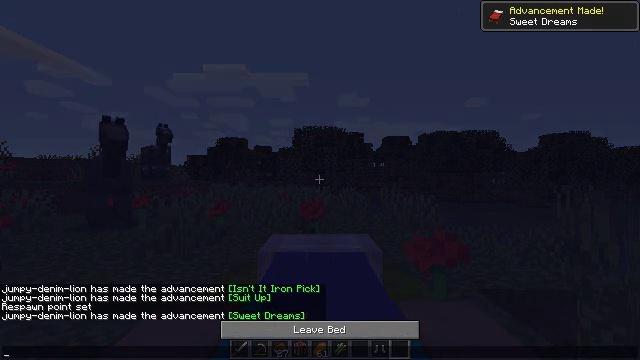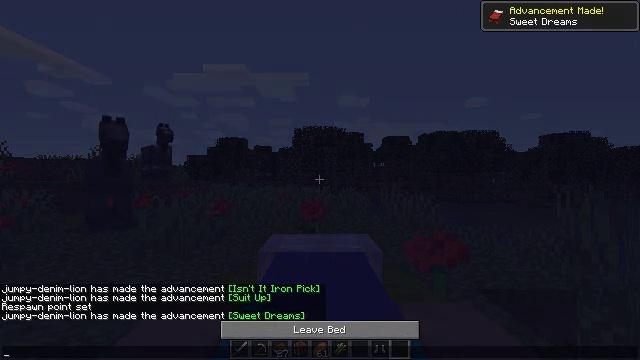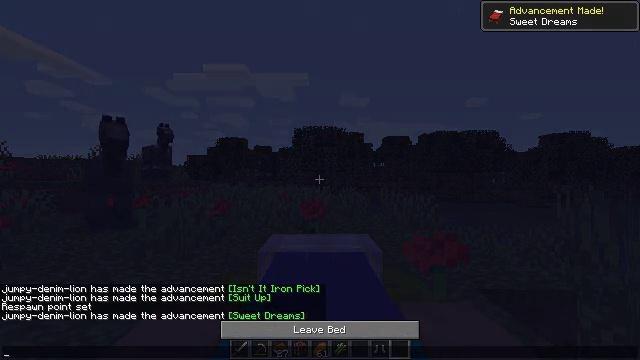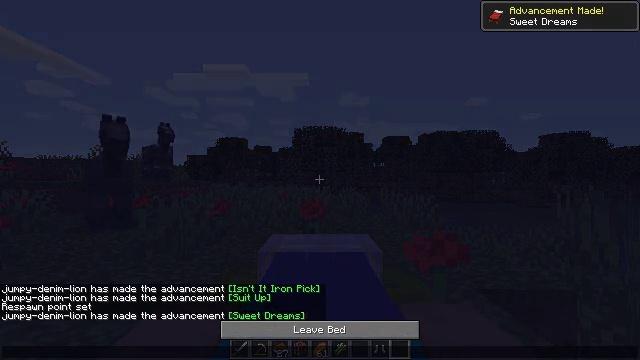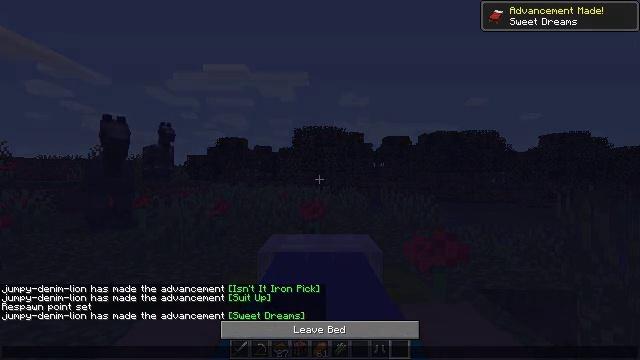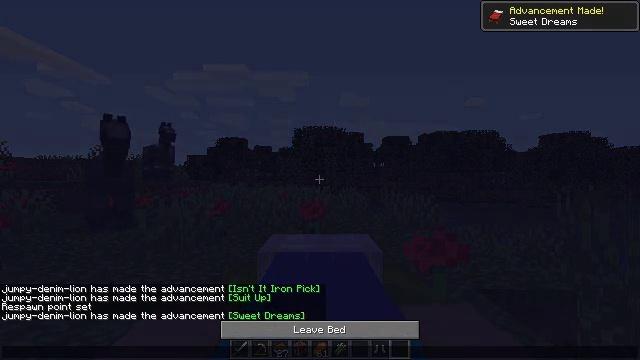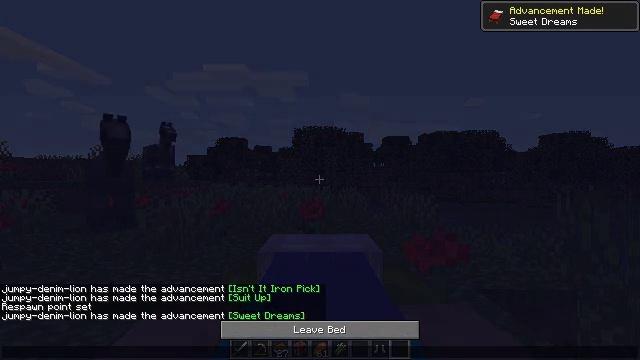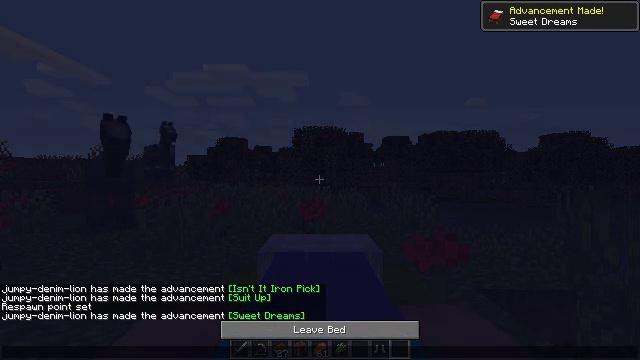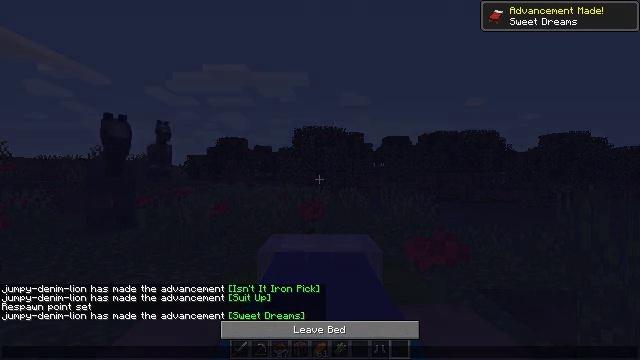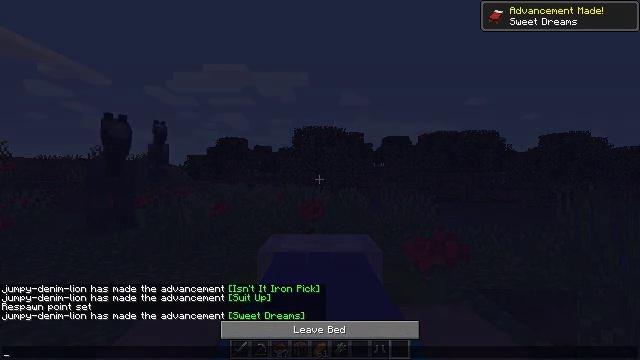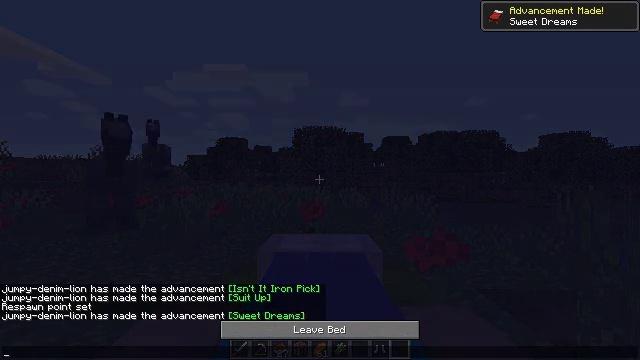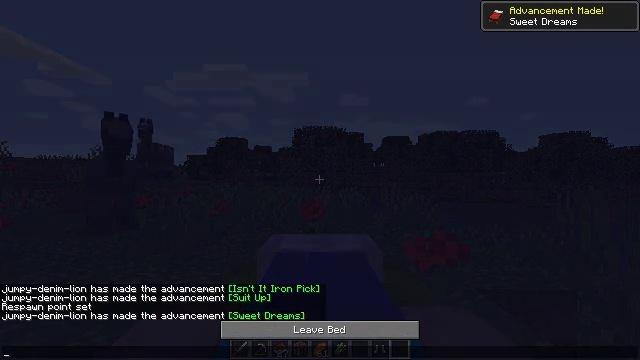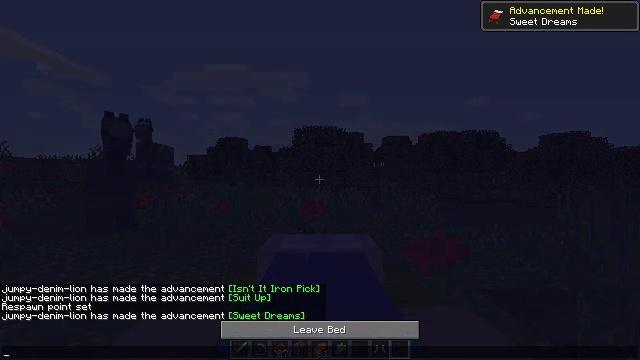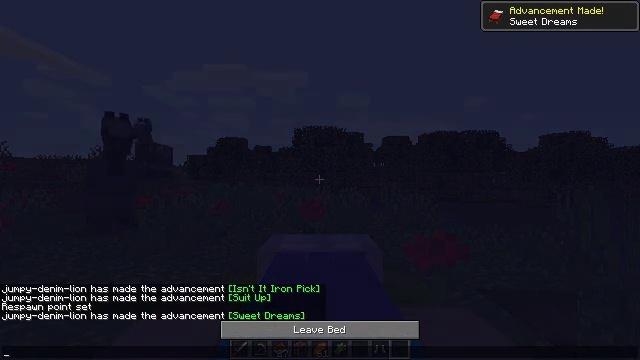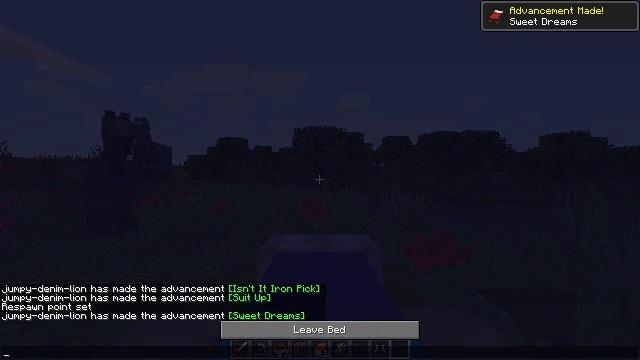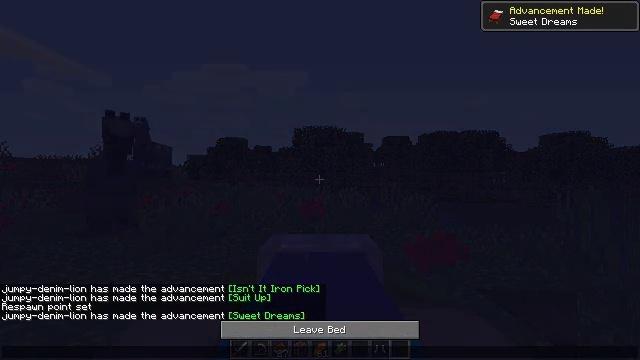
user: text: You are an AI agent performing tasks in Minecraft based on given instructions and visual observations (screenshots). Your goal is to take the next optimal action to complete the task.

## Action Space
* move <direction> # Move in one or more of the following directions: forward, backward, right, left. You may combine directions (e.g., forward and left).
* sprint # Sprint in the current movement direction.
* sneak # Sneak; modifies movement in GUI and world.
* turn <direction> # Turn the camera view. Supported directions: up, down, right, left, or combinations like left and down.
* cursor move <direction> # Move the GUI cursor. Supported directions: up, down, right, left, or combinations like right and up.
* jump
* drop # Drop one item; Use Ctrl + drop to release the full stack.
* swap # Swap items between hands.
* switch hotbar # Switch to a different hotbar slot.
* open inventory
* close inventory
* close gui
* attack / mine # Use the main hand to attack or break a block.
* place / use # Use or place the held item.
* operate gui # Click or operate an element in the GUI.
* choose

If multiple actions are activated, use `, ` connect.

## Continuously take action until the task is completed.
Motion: motion action
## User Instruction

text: Break the green bed to move it.
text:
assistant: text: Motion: no_op
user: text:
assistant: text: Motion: no_op
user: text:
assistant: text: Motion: no_op
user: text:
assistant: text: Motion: no_op
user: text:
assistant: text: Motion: no_op
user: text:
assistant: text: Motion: no_op
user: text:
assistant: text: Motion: no_op
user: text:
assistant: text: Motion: no_op
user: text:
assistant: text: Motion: no_op
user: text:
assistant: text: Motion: no_op
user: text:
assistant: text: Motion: no_op
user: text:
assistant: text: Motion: no_op
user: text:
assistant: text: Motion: no_op
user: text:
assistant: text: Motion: no_op
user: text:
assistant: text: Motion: no_op
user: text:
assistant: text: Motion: no_op
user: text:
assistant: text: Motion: no_op
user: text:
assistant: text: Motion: no_op
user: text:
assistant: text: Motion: no_op
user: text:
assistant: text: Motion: no_op
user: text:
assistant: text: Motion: no_op
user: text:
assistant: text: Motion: no_op
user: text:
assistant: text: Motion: no_op
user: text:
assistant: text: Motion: no_op
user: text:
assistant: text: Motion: no_op
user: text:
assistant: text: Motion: no_op
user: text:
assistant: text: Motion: close gui
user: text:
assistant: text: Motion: no_op
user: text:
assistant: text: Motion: no_op
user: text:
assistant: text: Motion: no_op